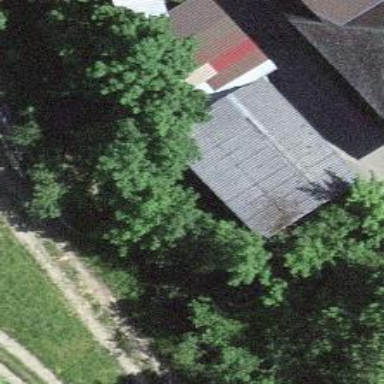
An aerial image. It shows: Garage building.